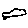
Label: car